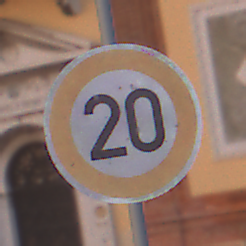
Verkehrszeichen: Geschwindigkeit20
Umgebung: Outdoor, Urban
Tageszeit: SunriseSunset
Wetter: Clear
Licht: Natural
Jahreszeit: NotSpecified
Kontrast: MediumContrast